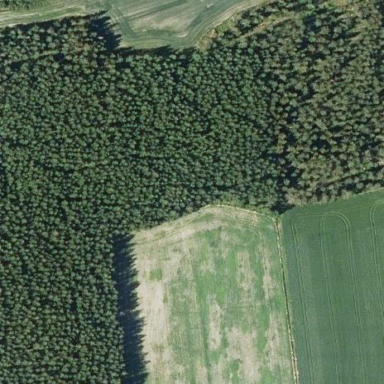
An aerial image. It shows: Forest area.